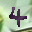
Label: 4